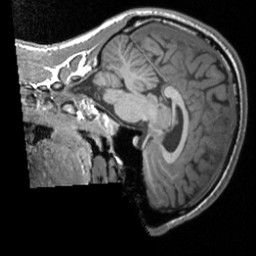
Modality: T1w
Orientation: sagittal
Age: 20
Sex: male
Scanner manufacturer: siemens
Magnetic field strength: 3 T
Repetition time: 1.9 s
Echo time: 0.00226 s